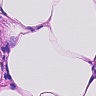
Metastatic tissue present: no